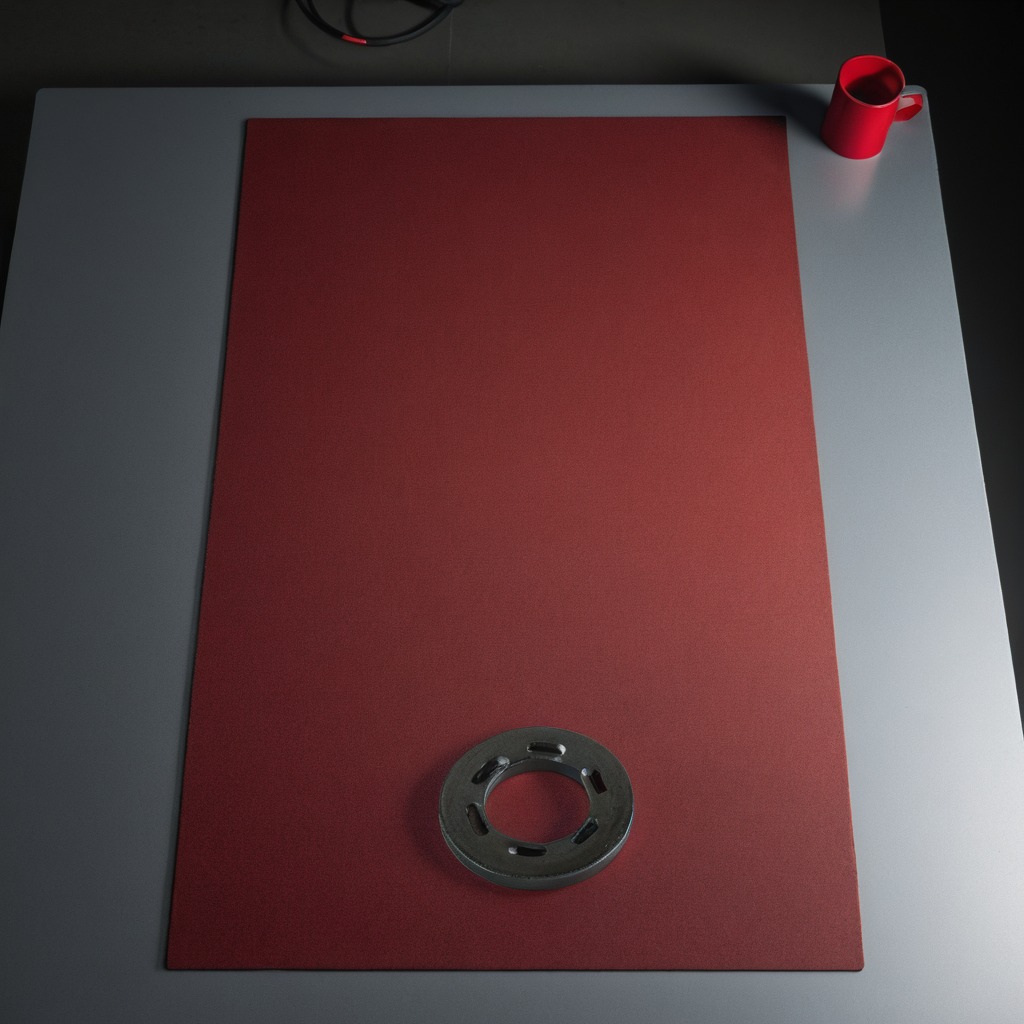
A flat metal washer lies on a clean granite tabletop covered with a red rubber mat inside a workshop under bright overhead lighting crisp shadows high clarity worn but beneath the mat